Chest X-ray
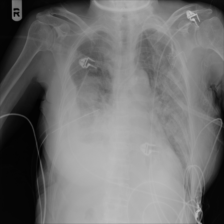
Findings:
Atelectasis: negative
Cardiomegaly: negative
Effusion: positive
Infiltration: positive
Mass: negative
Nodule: negative
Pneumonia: negative
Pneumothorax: negative
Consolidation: negative
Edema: negative
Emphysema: negative
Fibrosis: negative
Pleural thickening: negative
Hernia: negative